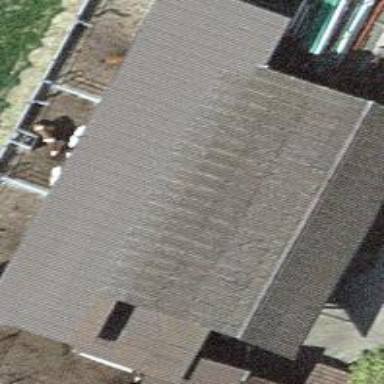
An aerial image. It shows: Shed.